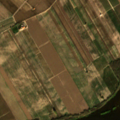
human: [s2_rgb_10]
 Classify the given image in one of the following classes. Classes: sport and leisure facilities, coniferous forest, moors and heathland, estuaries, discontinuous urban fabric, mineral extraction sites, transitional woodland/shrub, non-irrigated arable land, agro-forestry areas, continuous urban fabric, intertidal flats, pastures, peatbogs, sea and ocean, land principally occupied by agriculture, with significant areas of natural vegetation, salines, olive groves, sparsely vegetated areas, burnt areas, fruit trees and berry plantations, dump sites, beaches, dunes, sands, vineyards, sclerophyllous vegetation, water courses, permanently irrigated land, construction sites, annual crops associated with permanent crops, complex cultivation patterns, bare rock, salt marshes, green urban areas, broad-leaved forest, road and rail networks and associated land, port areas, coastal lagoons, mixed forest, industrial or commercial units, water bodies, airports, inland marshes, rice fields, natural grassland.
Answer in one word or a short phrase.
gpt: permanently irrigated land, vineyards, complex cultivation patterns, water courses